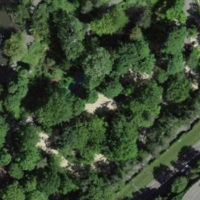
EUNIS habitat code: 53
Species observed at this site:
Corvus corone
Alcedo atthis
Bucephala clangula
Aegithalos caudatus
Sylvia atricapilla
Erithacus rubecula
Phoenicurus ochruros
Anas acuta
Cyanistes caeruleus
Sturnus vulgaris
Chloris chloris
Troglodytes troglodytes
Corvus frugilegus
Ostrya carpinifolia
Aix galericulata
Passer domesticus
Turdus merula
Lophodytes cucullatus
Hirundo rustica
Milvus migrans
Milvus milvus
Mergus merganser
Bombycilla garrulus
Motacilla alba
Delichon urbicum
Certhia brachydactyla
Fulica atra
Anas crecca
Viburnum tinus
Dendrocopos major
Symphoricarpos albus
Buteo buteo
Chroicocephalus ridibundus
Muscicapa striata
Phylloscopus collybita
Gallinula chloropus
Alauda arvensis
Pica pica
Sitta europaea
Columba livia
Falco tinnunculus
Picus viridis
Ficedula hypoleuca
Motacilla cinerea
Anas platyrhynchos
Alopochen aegyptiaca
Aythya ferina
Streptopelia decaocto
Aythya fuligula
Fringilla coelebs
Clematis vitalba
Coloeus monedula
Carduelis carduelis
Columba palumbus
Phalacrocorax carbo
Parus major
Ciconia ciconia
Cotinus coggygria
Accipiter nisus